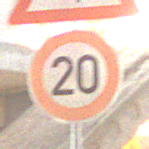
Verkehrszeichen: Geschwindigkeit20
Zusatzzeichen oben: FlugbetriebLinks
Umgebung: Roofed, Suburban
Tageszeit: SunriseSunset
Wetter: Clear
Licht: Natural
Jahreszeit: NotSpecified
Kontrast: MediumContrast